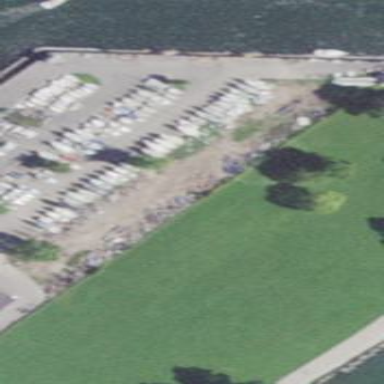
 designated as boatyard of general type."